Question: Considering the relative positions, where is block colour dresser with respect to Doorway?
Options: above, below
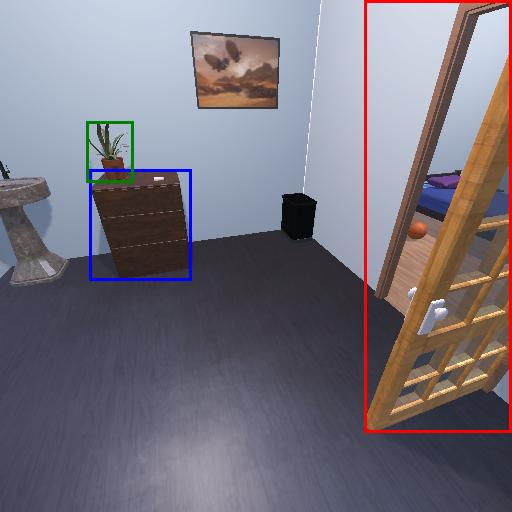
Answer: above